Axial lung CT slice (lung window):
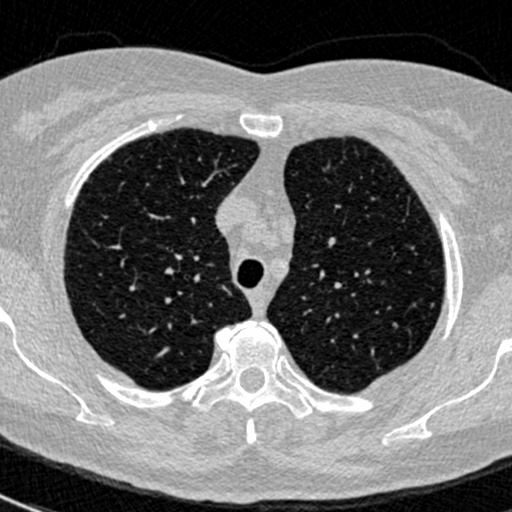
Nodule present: no